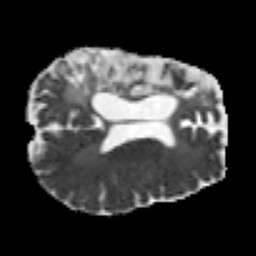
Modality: MD
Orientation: axial
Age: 34
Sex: male
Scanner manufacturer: siemens
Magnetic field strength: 3 T
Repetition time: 7.3 s
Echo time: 0.087 s